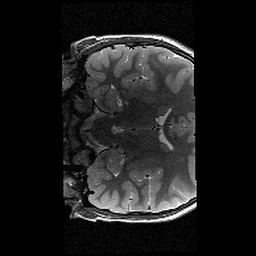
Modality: T2w
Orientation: coronal
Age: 11
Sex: female
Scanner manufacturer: siemens
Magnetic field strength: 3 T
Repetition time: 9.23 s
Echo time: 0.067 s